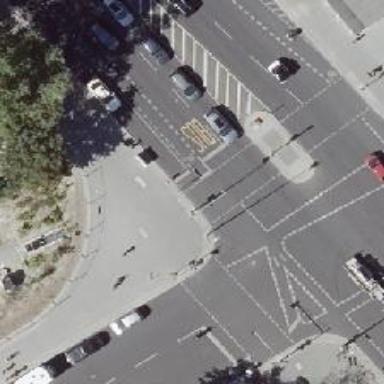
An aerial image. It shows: Taxi stand.